Question: run tests on Firefox after that on Chrome. Test which run on FF works correctly. Test with the same code but another driver settings(for Chrome) do not work correctly. I have following info from Saucelab's Chrome:

I create driver by that way:
'''
[SetUp]
public void Init()
{
DesiredCapabilities capabillities = DesiredCapabilities.Chrome();
capabillities.SetCapability(CapabilityType.Platform, "Windows 8.1");
capabillities.SetCapability(CapabilityType.Version, "36");
capabillities.SetCapability("name", "R(...)");
capabillities.SetCapability("username", "My username");
capabillities.SetCapability("accessKey", "my acces key value");
driver = new RemoteWebDriver(
new Uri("http://ondemand.saucelabs.com:80/wd/hub"), capabillities);
baseURL = "http://starting address without www";
}
'''
Test fails after one command. The page loaded and after that error that he can not find element. I have tried many posibilities to find elem(by id, css, xpath).
Any idea what am I doing wrong?
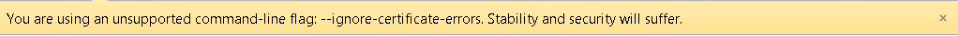
Answer: The "www" is necessary before web address to correctly runs test in Chrome on Saucelabs.
'''
driver = new RemoteWebDriver(
new Uri("http://ondemand.saucelabs.com:80/wd/hub"), capabillities);
baseURL = "http://www.(...)";
'''